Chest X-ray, PA view. Patient: 46 years old, sex F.
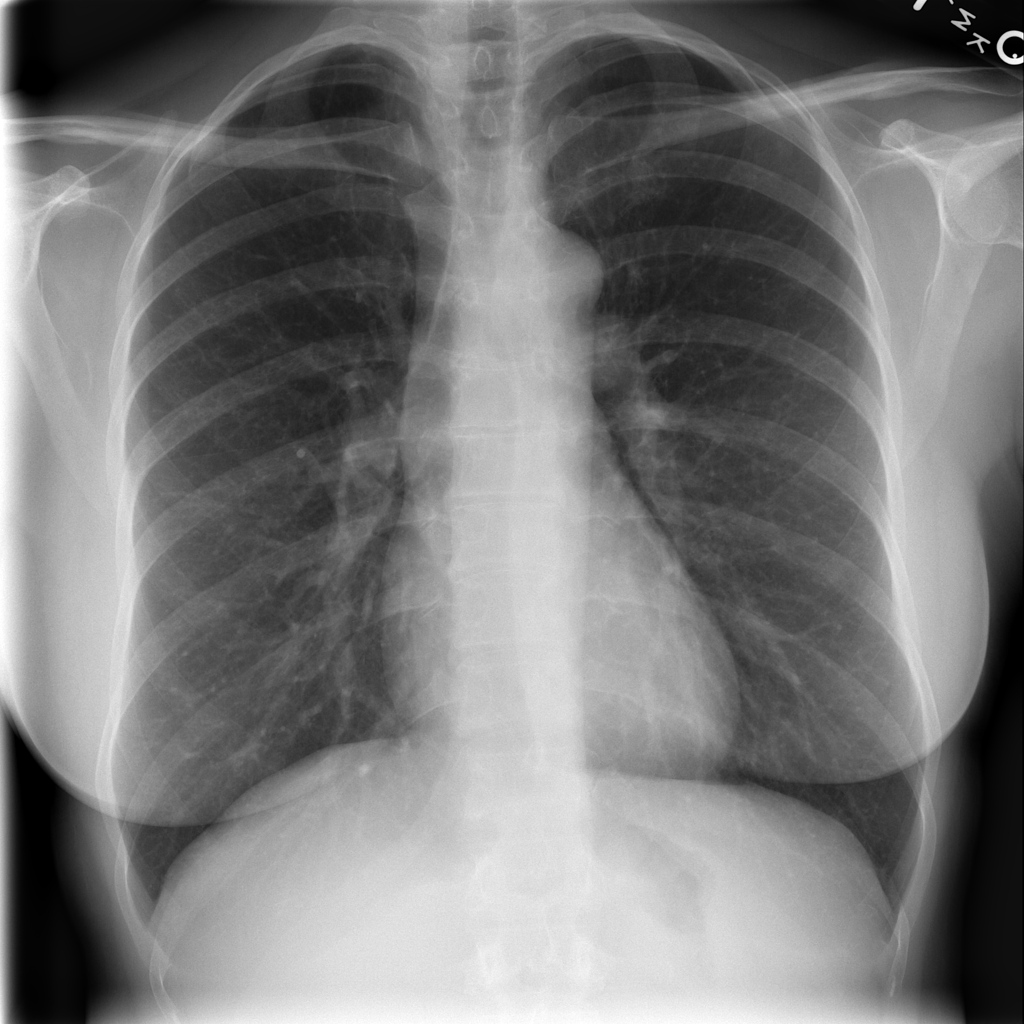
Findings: No Finding